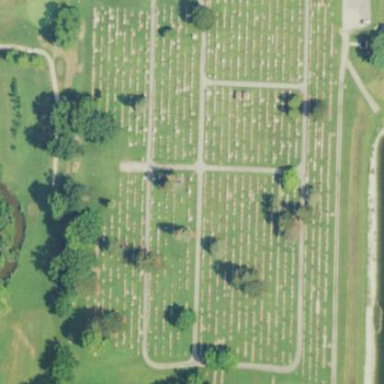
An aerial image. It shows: Cemetery.